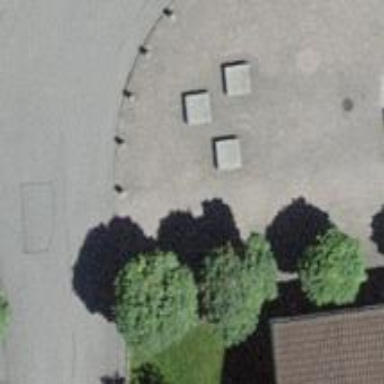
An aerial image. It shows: Bollard.